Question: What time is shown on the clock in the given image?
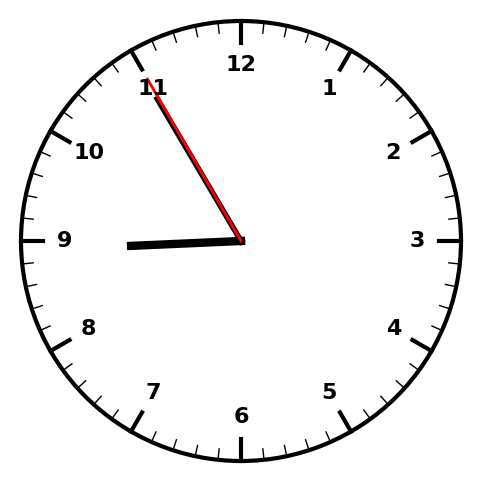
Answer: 08:54:55